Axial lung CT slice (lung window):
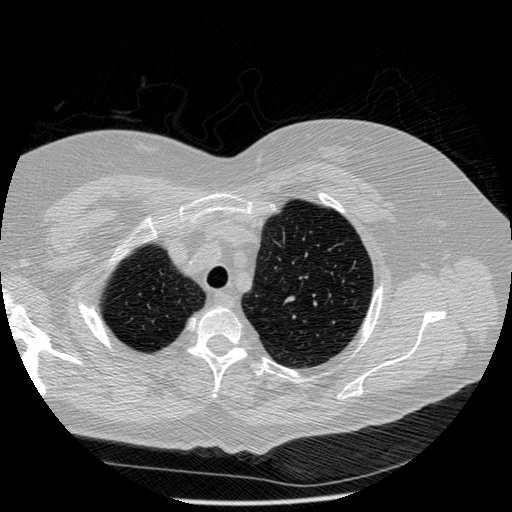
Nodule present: no